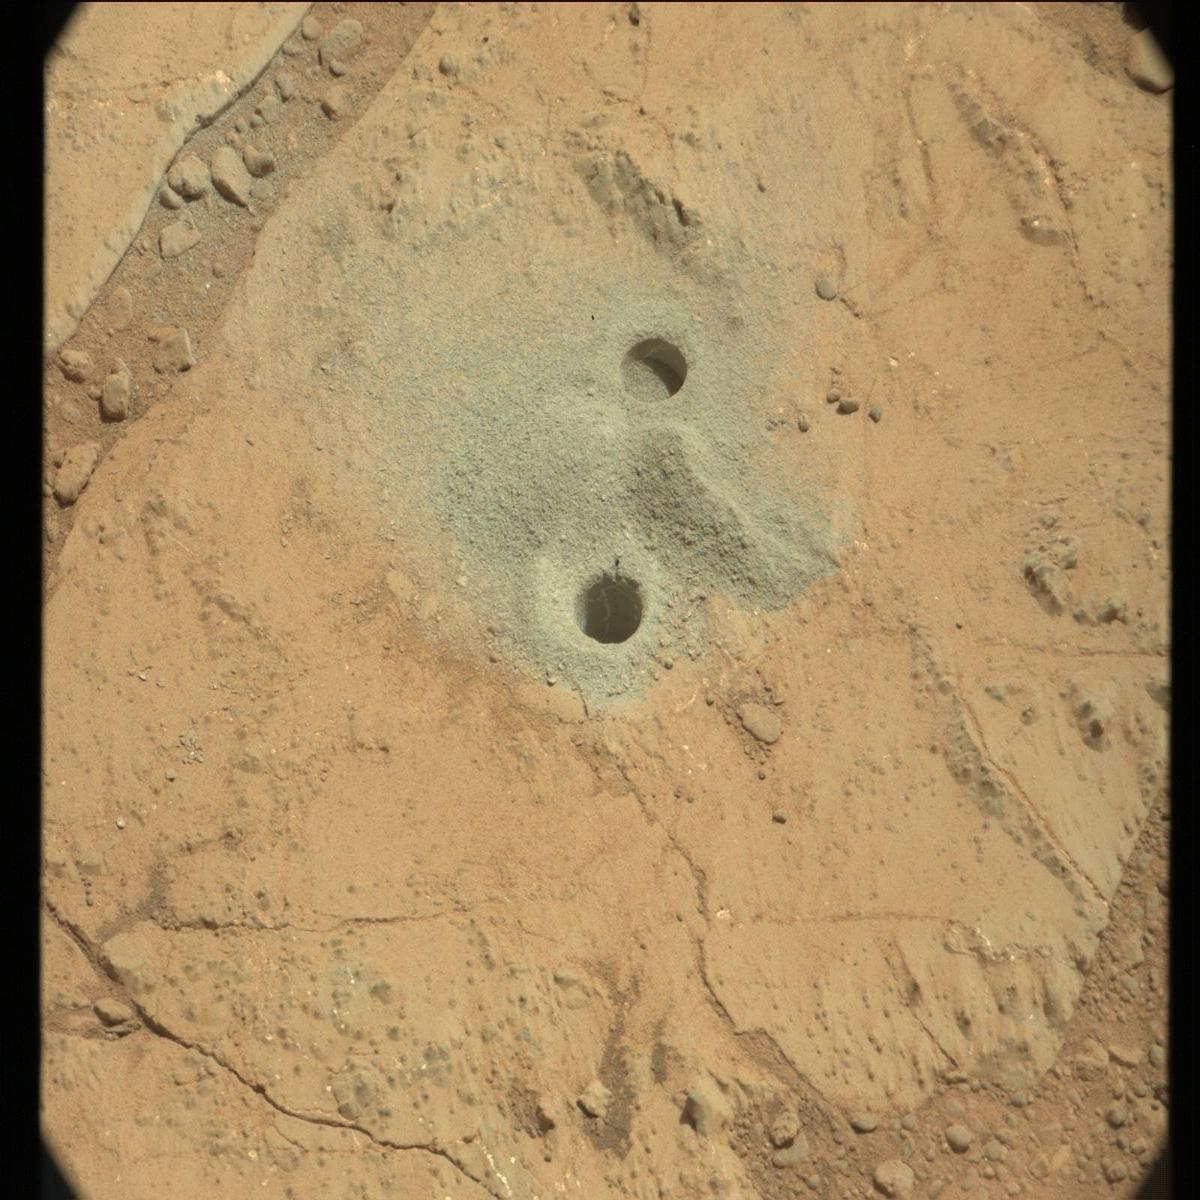
Terrain classes present: Bedrock, Hole, Rock, Sand / Soil